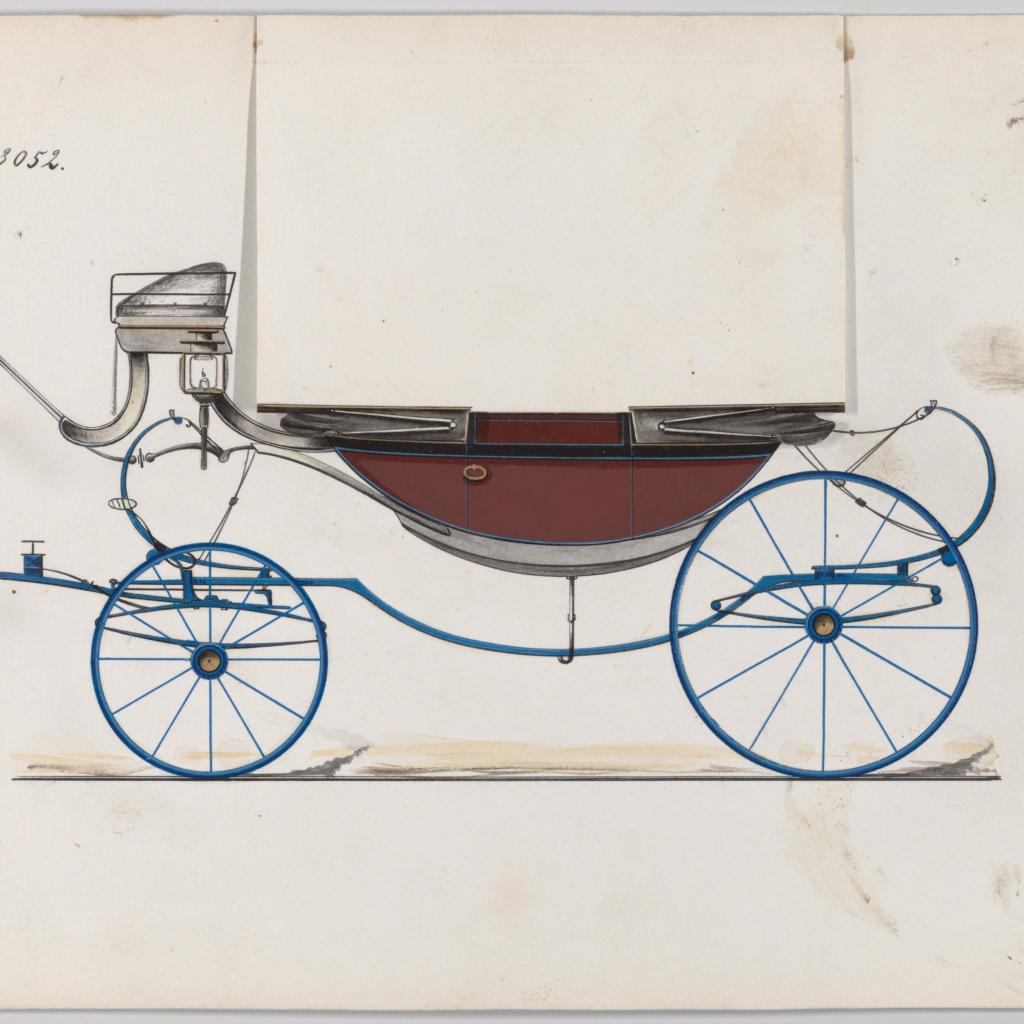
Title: Design for Landau, No. 3052
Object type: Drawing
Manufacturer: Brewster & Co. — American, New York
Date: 1874
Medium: Pen and black ink, watercolor and gouache, with gum arabic
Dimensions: sheet: 6 9/16 x 9 3/4 in. (16.7 x 24.8 cm)
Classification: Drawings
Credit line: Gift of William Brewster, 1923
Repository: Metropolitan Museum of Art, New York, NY